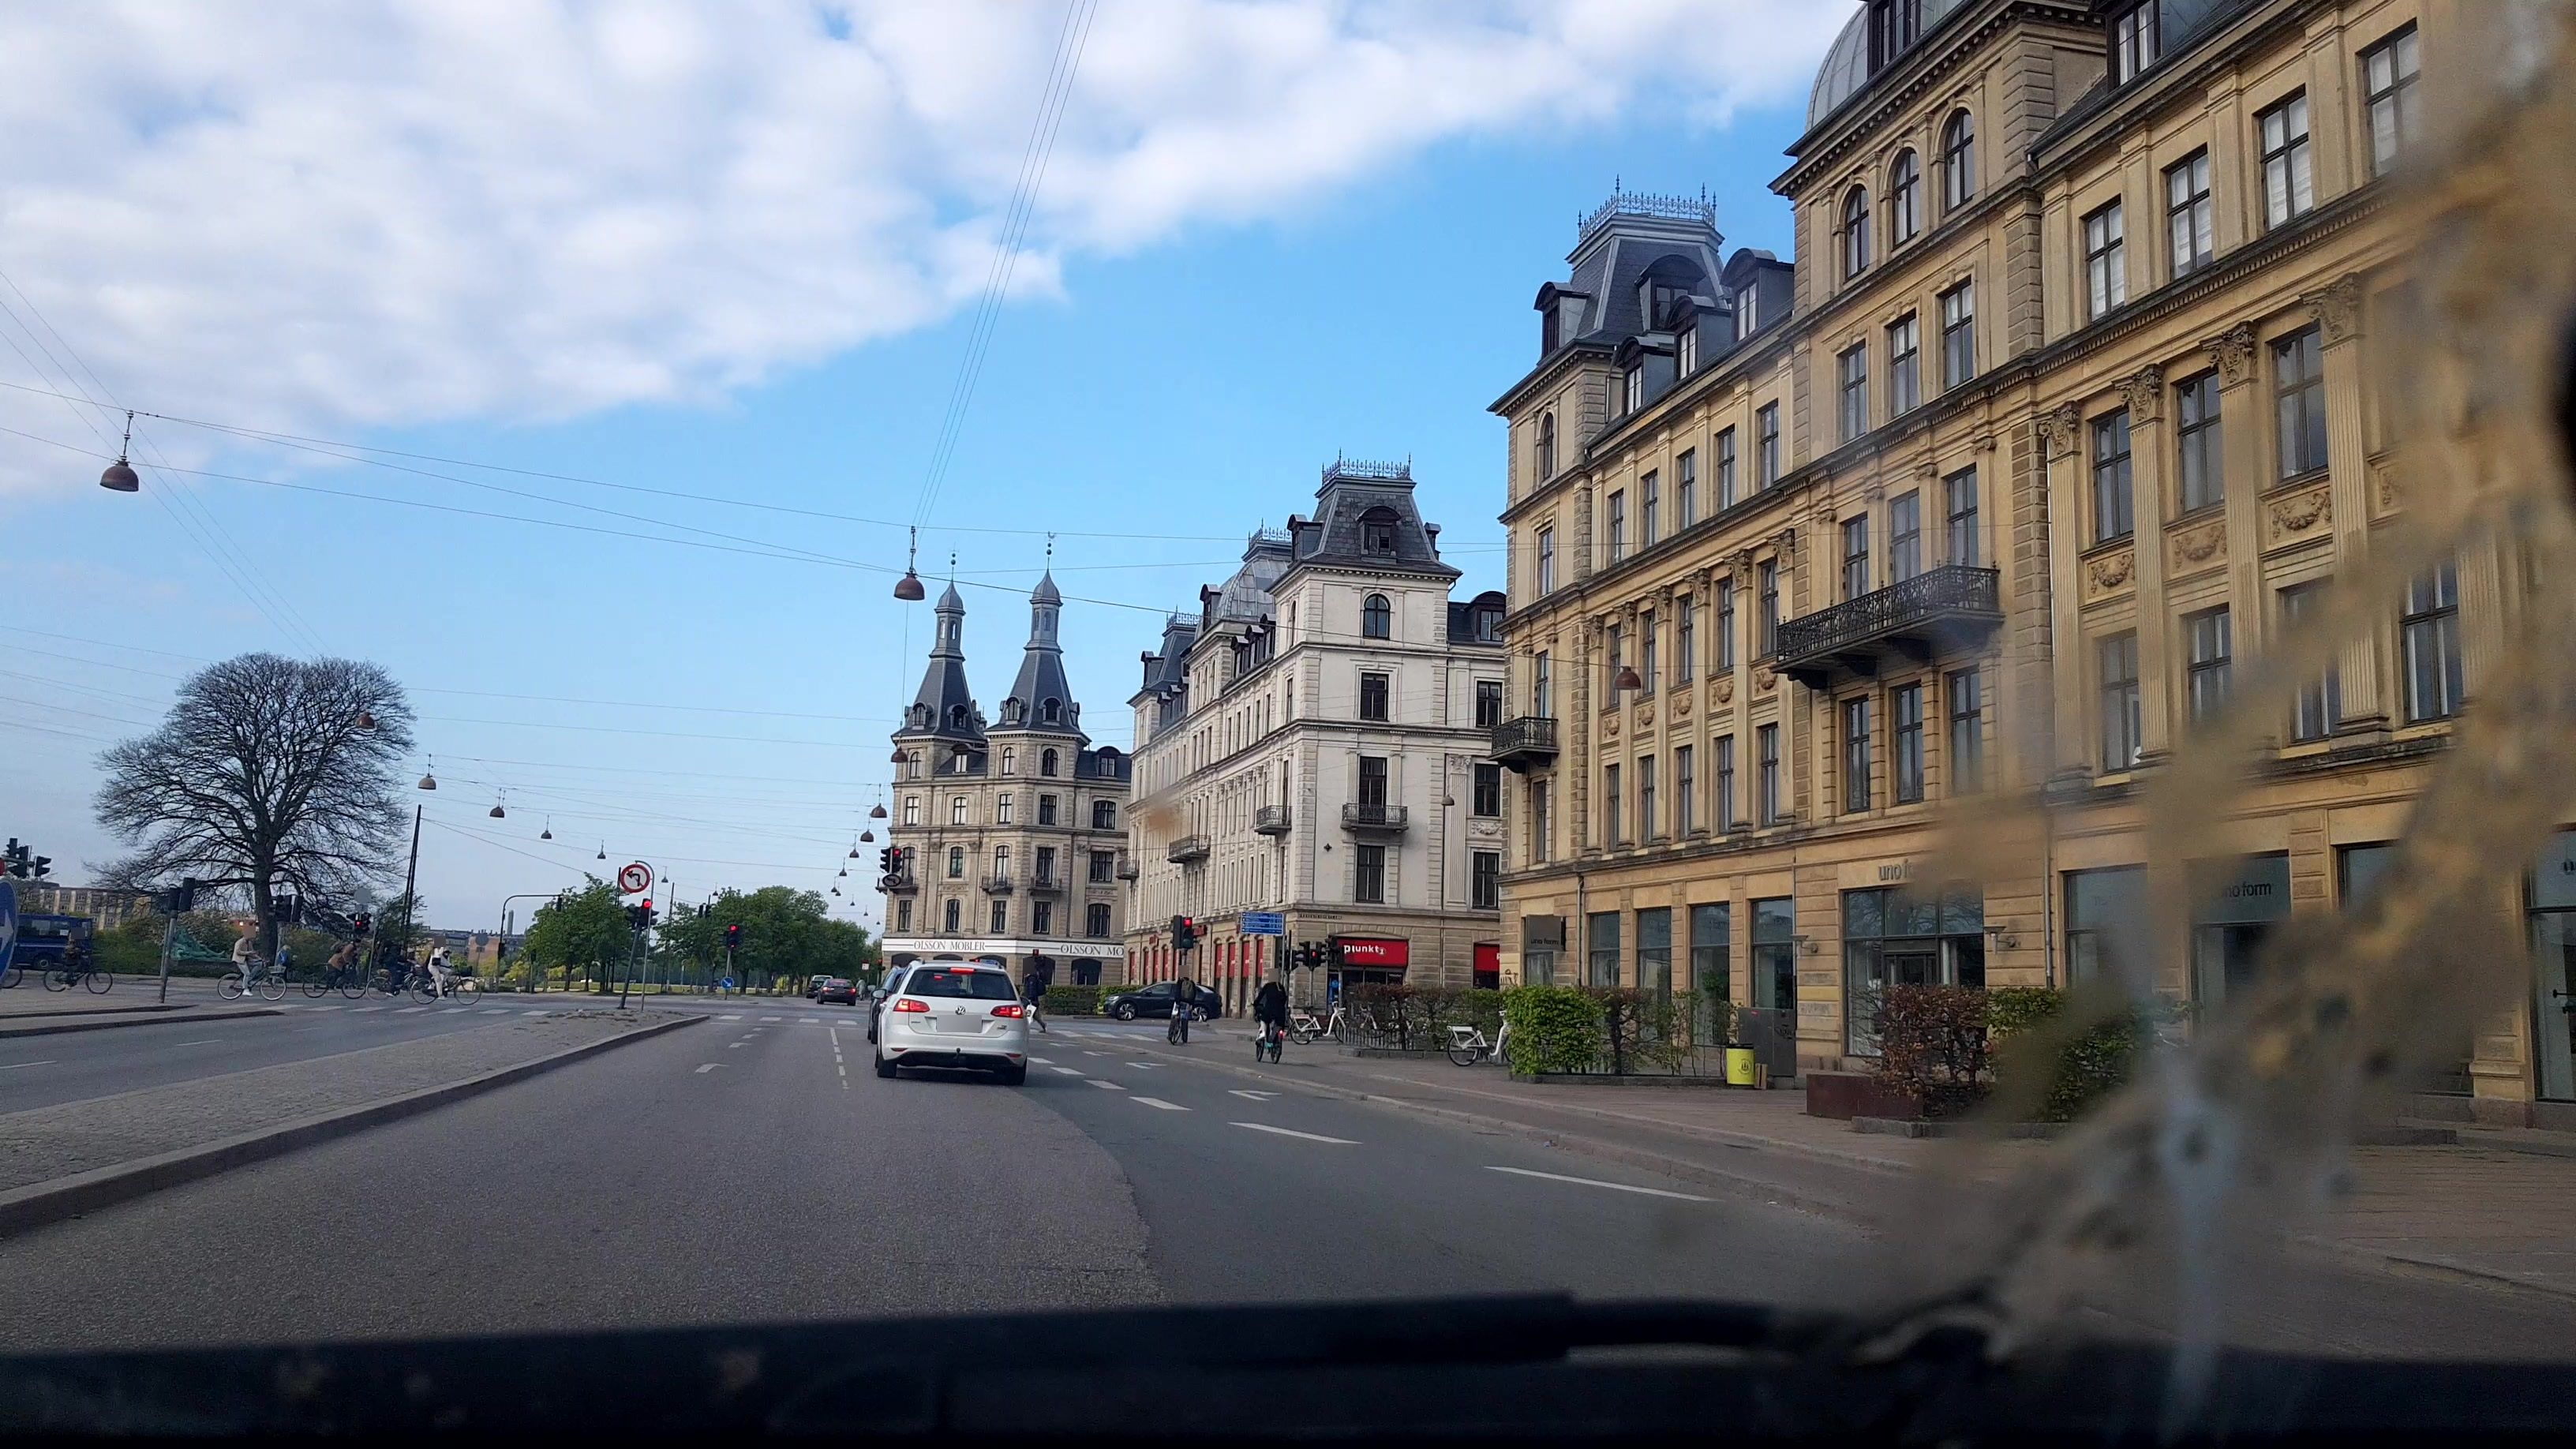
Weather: clear
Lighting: day
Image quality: good
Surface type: driving surface
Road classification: footway
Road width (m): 4.0
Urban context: urban centre
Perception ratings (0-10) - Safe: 6.97, Lively: 7.87, Beautiful: 4.4, Boring: 3.08, Depressing: 4.31, Wealthy: 6.47